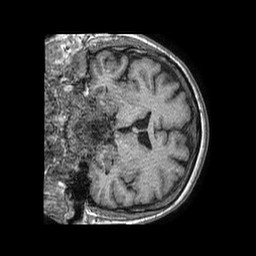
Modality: T1w
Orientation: coronal
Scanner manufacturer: philips
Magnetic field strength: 1.5 T
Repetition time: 0.007742 s
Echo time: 0.003527 s